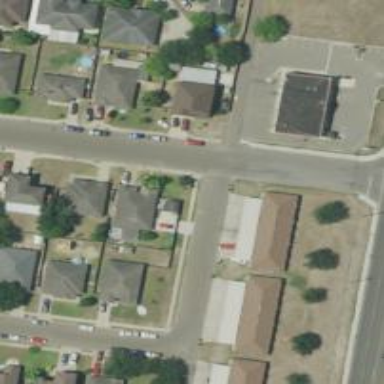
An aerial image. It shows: Alleyway designated as service road.